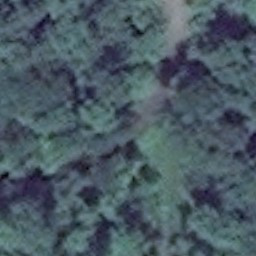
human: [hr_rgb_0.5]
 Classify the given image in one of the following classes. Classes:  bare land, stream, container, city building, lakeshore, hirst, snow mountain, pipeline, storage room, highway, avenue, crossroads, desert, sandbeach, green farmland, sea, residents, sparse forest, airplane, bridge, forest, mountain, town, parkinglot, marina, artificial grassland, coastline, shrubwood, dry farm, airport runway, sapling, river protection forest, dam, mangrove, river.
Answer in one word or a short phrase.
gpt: forest